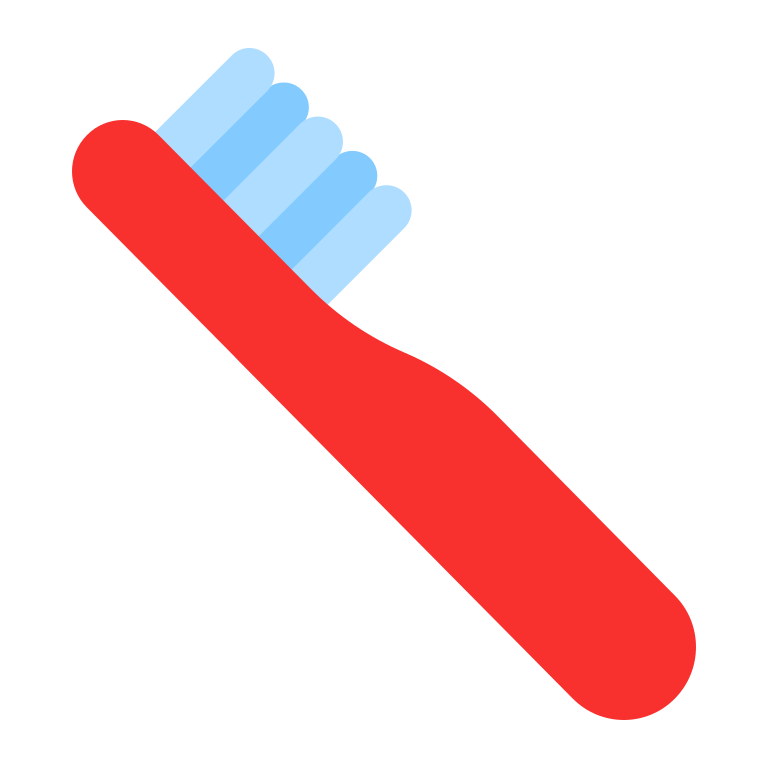
toothbrush flat